Field crop: maize
Growth stage: 2
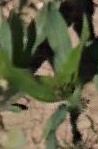
Species: maize